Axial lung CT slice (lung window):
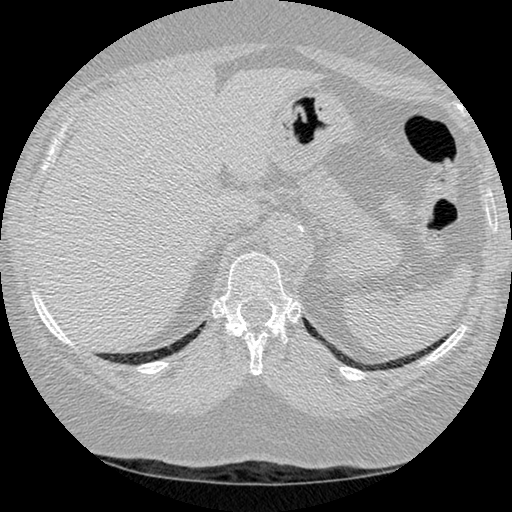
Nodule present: no